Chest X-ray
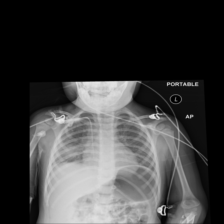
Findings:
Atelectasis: negative
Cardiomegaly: negative
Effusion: negative
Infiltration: positive
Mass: negative
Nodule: negative
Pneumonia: negative
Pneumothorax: negative
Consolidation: negative
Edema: negative
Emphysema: negative
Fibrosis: negative
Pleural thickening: negative
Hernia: negative